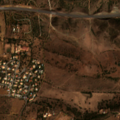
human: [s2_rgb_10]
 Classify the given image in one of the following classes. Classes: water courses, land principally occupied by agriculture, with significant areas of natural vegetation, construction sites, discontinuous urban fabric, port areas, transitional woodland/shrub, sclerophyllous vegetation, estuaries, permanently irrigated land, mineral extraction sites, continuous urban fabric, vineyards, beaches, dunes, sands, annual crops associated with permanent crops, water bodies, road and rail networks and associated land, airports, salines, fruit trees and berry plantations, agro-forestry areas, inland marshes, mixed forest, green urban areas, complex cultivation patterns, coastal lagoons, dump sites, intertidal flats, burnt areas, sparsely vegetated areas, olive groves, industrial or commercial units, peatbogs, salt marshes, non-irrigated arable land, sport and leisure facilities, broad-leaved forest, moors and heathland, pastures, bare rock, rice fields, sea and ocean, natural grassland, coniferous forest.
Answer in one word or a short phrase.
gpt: sport and leisure facilities, fruit trees and berry plantations, pastures, annual crops associated with permanent crops, sclerophyllous vegetation